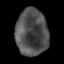
Tissue: lung
Cell type: T cells
Senescence score: 0.2039
Nuclear area (px): 1457
Mean DAPI intensity: 79.37